Field crop: tomato
Growth stage: 1
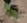
Species: solanum